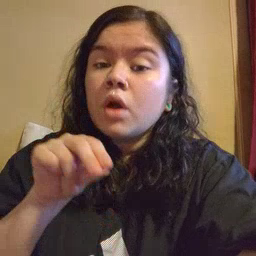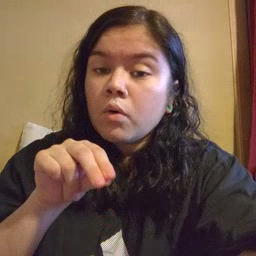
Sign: no